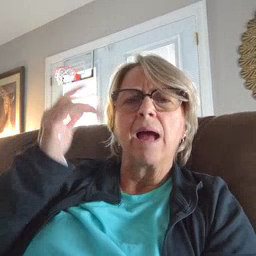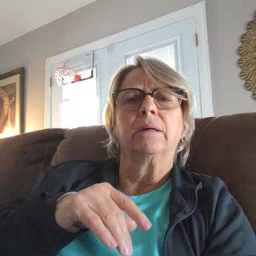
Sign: why